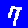
Digit: 7